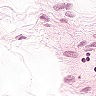
Metastatic tissue present: no